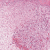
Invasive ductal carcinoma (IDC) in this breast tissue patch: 0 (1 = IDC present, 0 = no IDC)